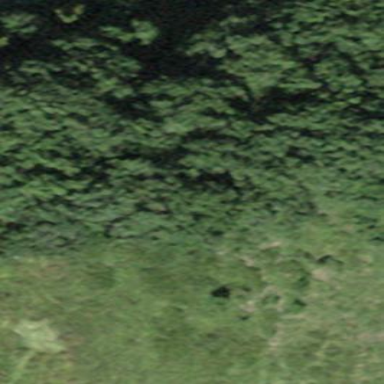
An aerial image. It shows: Forest area.